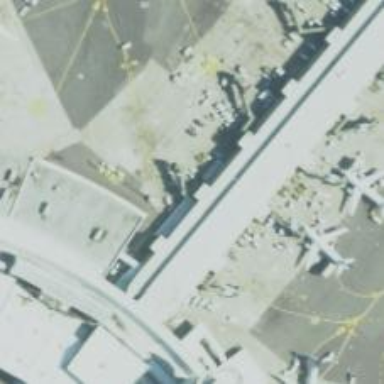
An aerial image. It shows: Airport gate.